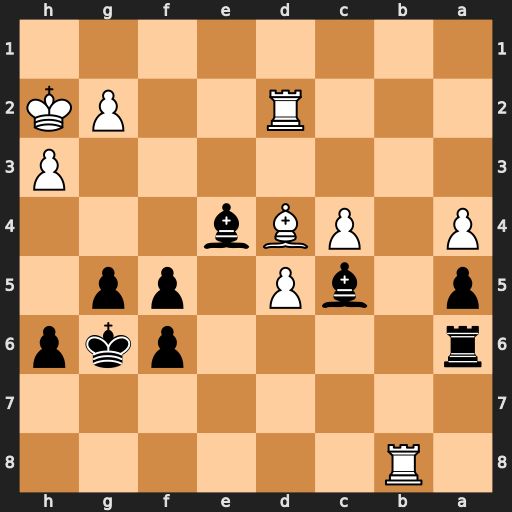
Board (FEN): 1R6/8/r4pkp/p1bP1pp1/P1PBb3/7P/3R2PK/8
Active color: b
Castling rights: -
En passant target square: -
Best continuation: Bd6+ Kg1 Bxb8